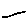
Label: line